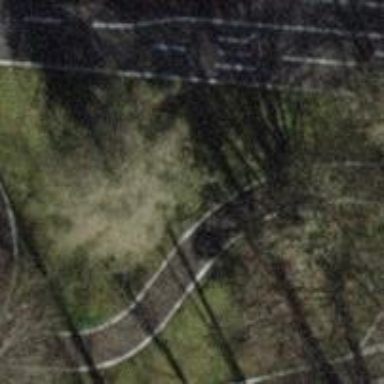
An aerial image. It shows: Cycleway.